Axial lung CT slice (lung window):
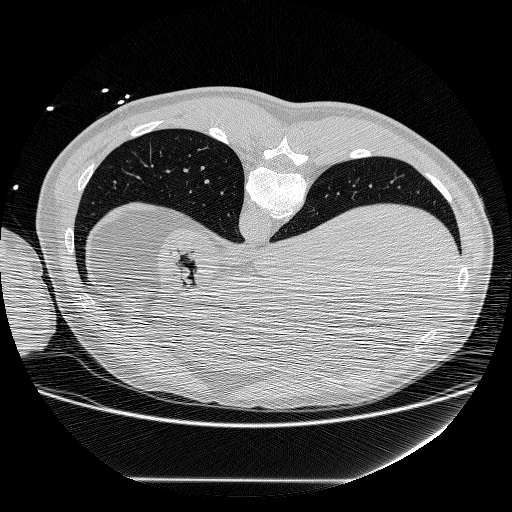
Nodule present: no